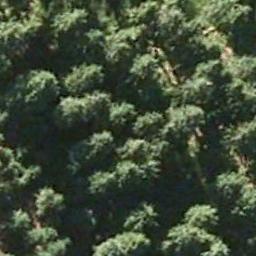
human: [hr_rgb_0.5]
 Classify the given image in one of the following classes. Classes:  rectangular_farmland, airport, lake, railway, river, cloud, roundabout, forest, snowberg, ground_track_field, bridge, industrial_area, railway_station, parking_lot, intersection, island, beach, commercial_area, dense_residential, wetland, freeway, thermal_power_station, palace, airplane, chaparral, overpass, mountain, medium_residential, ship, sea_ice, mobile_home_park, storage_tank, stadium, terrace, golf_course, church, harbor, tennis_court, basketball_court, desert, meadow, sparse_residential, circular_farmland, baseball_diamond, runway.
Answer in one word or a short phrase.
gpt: forest